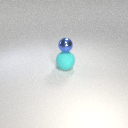
small blue metal sphere above large cyan rubber sphere